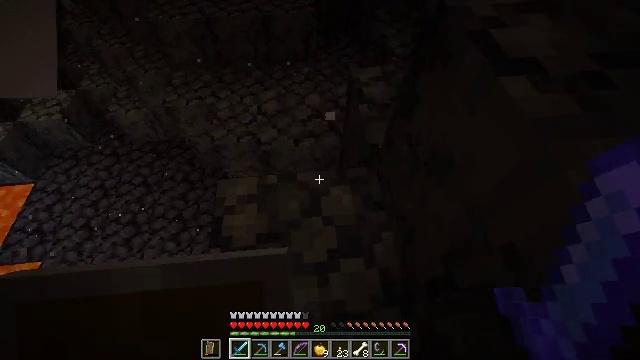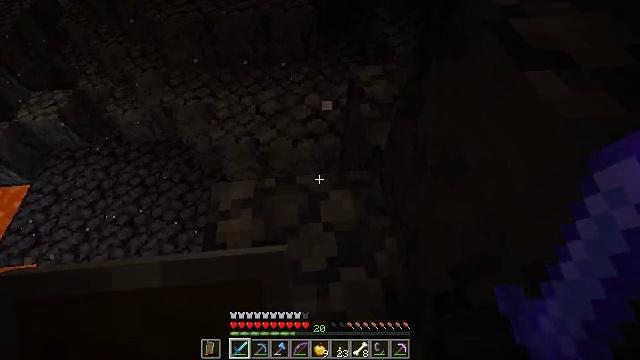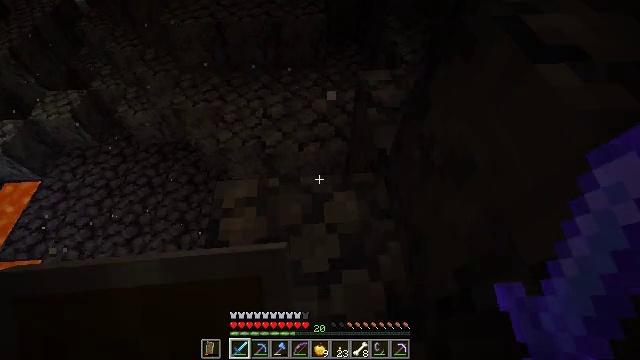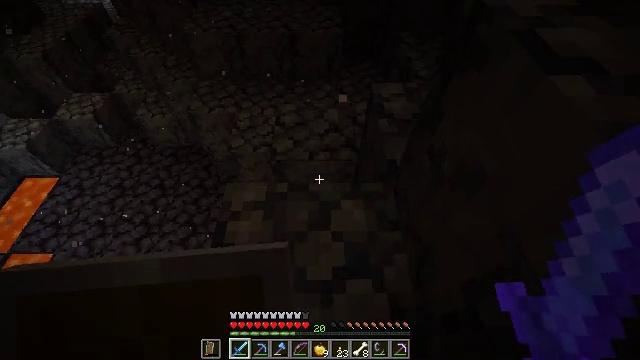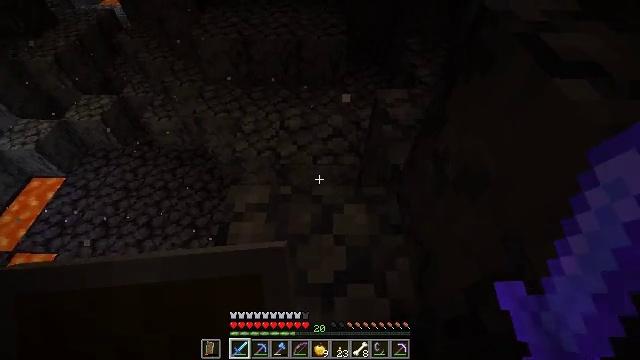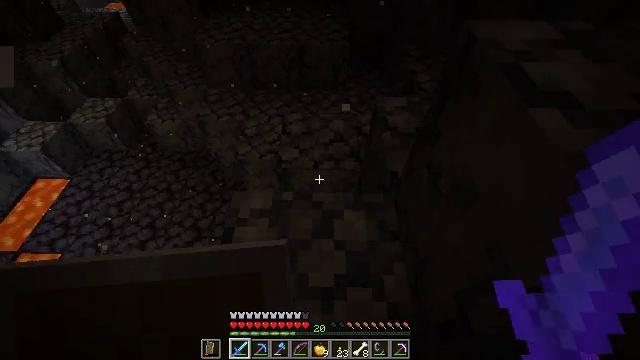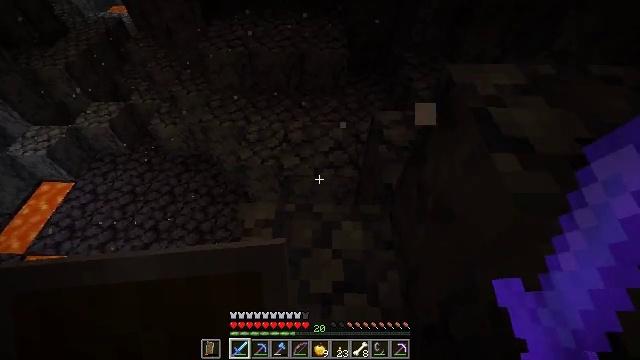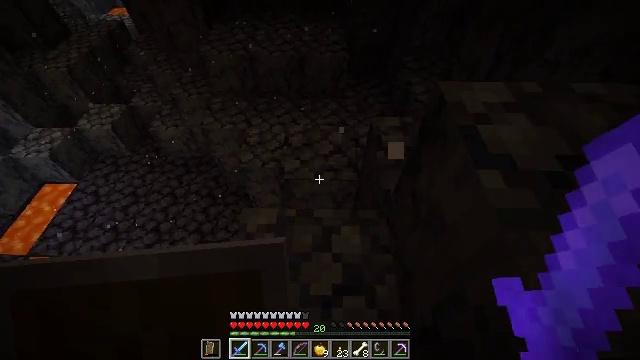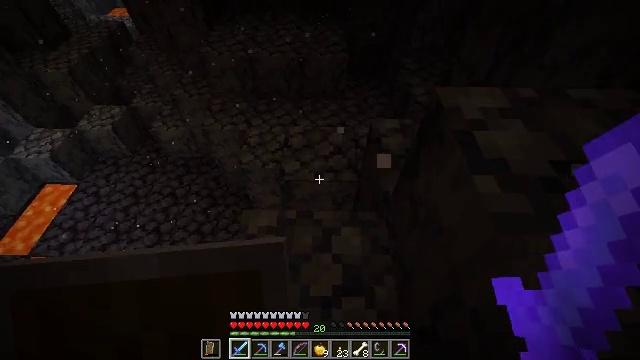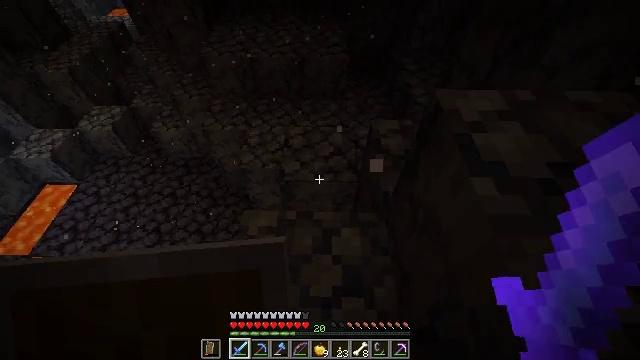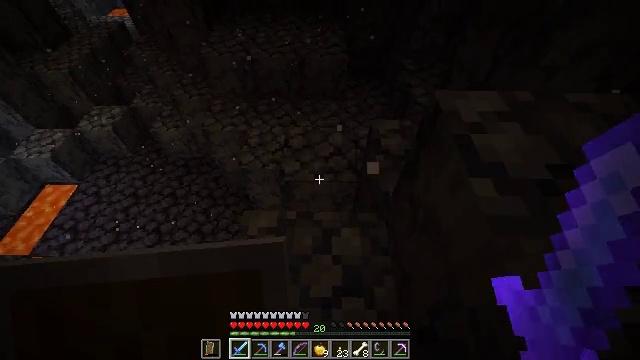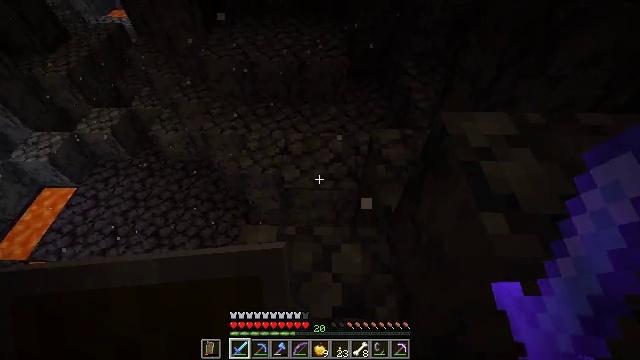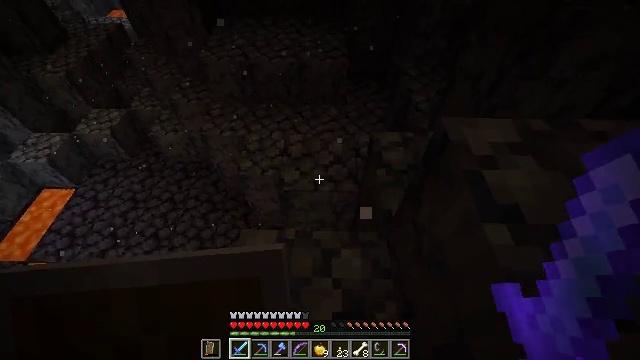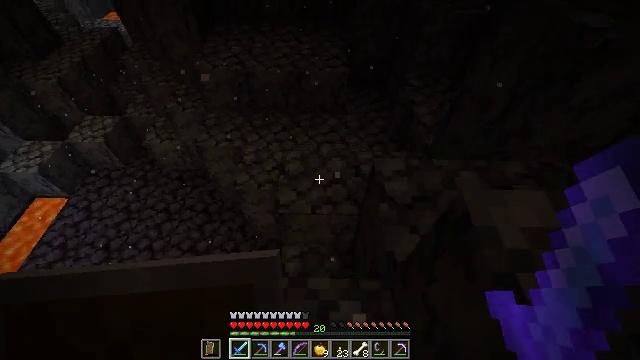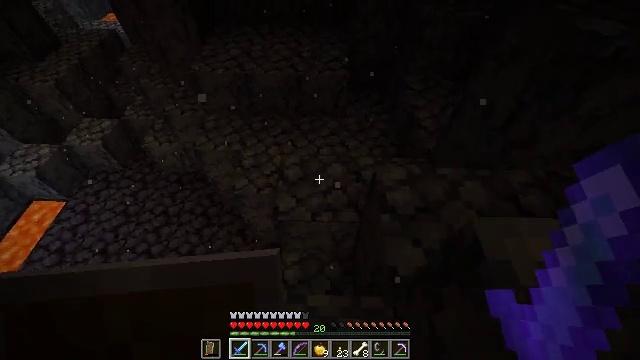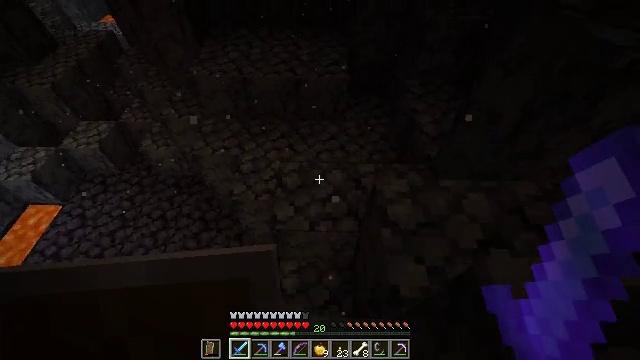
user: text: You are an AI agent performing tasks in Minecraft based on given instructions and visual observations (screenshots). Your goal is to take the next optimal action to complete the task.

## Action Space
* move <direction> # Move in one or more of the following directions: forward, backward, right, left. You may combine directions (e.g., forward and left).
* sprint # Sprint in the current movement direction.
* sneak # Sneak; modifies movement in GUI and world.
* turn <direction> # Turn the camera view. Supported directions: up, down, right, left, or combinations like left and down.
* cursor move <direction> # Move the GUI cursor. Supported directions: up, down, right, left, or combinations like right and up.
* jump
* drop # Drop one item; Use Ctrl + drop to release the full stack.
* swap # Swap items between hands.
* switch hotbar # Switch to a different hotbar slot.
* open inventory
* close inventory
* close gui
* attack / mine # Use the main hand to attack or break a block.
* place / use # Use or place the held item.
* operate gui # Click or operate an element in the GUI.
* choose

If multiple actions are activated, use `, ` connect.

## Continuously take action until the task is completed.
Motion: motion action
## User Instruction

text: Kill a magma cube.
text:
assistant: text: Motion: move back, sneak
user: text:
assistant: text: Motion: move back, sneak, turn left and up
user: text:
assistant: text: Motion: turn left and up
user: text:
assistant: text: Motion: turn left and up
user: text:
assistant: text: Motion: no_op
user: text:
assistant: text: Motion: no_op
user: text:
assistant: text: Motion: no_op
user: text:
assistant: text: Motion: no_op
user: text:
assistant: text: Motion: no_op
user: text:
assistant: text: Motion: no_op
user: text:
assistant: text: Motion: move forward
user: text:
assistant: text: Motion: move forward
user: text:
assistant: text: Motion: move forward
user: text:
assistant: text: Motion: no_op
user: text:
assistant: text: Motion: move forward
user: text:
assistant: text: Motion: move forward, jump
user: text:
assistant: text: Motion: move forward, jump
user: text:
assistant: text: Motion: move forward, jump
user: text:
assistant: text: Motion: move forward, jump
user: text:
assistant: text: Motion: no_op
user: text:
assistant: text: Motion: no_op
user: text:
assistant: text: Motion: no_op
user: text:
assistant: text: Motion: no_op
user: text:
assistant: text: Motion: no_op
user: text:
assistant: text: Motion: no_op
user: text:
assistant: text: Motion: sneak
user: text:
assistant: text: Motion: sneak, turn left and up
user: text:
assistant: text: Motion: sneak, turn left and up
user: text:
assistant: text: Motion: sneak, turn left and up
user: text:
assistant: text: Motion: sneak, turn left and up